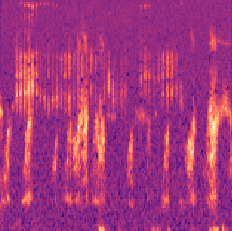
Sound class: Frog